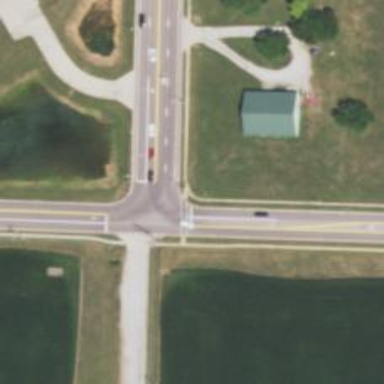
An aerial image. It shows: Solid crossing edge road marking.